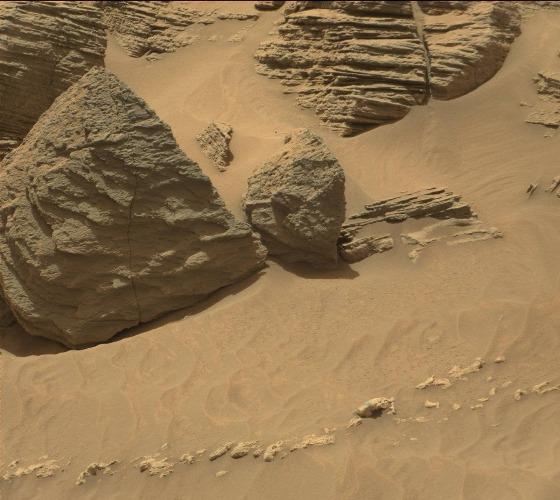
Terrain classes present: Bedrock, Gravel / Sand / Soil, Rock, Shadow